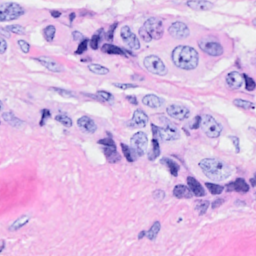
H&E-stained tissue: Breast